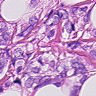
Metastatic tissue present: yes